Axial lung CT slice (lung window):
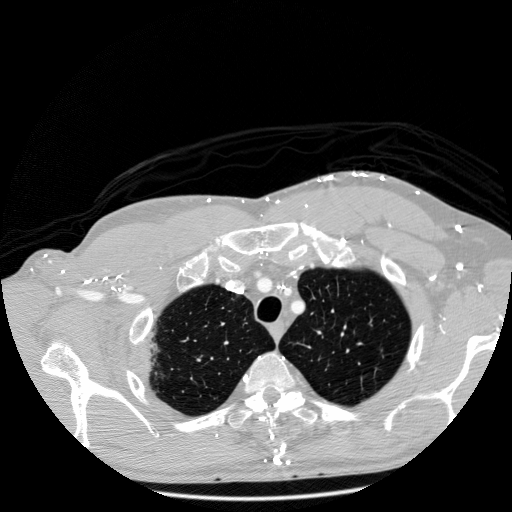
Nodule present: no